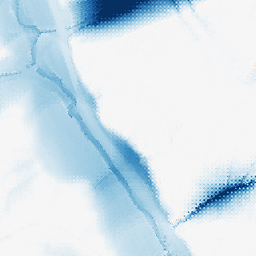
Category: morphological
Decomposition family: morphological
Decomposition parameters: operation: closing
size: 50
Upsampling method: regularized
Upsampling parameters: scale: 2
lambda_reg: 0.1
Upsampling scale: 2